Current action and preconditions to check: trajectory_clear

Your task: For each precondition in the list above, predict whether it will hold at this action.

Consider the current scene as observed from the mobile robot's camera, and analyze the predicted future states of all dynamic agents (e.g., people, animals, vehicles, or any moving entities) within the NEXT SECOND.

IMPORTANT: Only answer "very likely" if you are absolutely certain—based on strong, clear evidence—that a dynamic agent will violate the precondition in the predicted future state. Do NOT answer "very likely" for unlikely, ambiguous, or low-probability risks.

Ask yourself for each precondition: Is there a high probability, with clear and convincing evidence, that the predicted future states of any dynamic agent will interfere with the predicted future state of the currently executing action within the NEXT SECOND, causing that precondition to fail?

Assess the risk level based on these predictions. Use "likely" or "very likely" if motions create a clear risk of interference.

Use "neutral" or "improbable" if agents are nearby but their predicted paths are clearly diverging or non-conflicting.

Failure Risk Categories: "very improbable", "improbable", "neutral", "likely", "very likely"

Answer Format: Output ONLY the probability_of_failure value from these categories: "very improbable", "improbable", "neutral", "likely", "very likely"

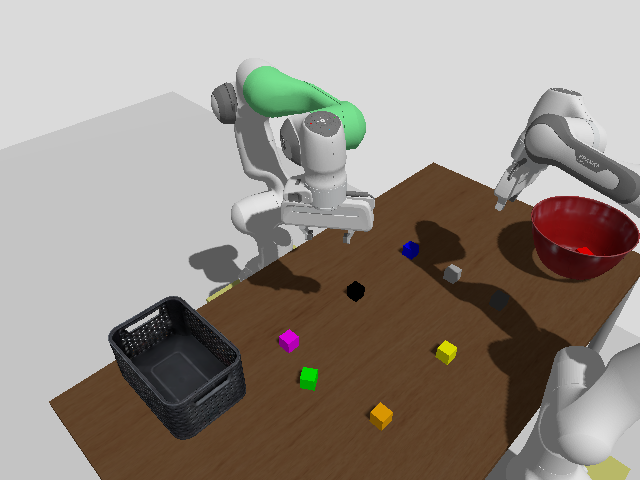

Answer: very improbable